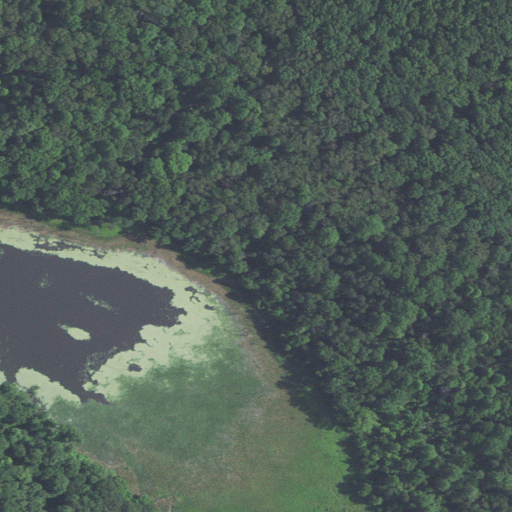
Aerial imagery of gap in Indiana named Deep Gap containing deciduous forest, mixed forest, open water, evergreen forest, herbaceous wetlands, and grassland